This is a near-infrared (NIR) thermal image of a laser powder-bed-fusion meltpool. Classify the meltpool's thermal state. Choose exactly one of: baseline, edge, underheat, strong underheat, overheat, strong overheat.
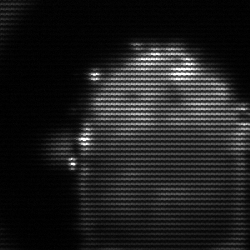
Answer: baseline